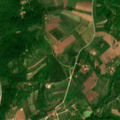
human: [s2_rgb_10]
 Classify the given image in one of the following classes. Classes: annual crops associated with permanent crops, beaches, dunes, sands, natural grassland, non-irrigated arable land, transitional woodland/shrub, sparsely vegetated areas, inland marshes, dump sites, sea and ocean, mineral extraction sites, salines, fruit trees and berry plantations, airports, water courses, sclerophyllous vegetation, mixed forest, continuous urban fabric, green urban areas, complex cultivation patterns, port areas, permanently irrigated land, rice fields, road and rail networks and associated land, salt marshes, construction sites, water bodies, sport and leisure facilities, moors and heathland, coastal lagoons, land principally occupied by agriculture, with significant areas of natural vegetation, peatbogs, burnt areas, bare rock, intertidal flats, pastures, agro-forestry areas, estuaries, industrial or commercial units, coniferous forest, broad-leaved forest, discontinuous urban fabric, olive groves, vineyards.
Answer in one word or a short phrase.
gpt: discontinuous urban fabric, non-irrigated arable land, land principally occupied by agriculture, with significant areas of natural vegetation, broad-leaved forest